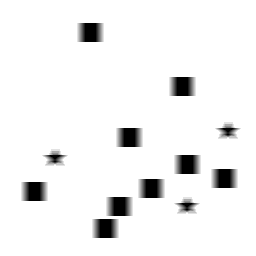
Squares: 9
Triangles: 0
Stars: 3
Total shapes: 12